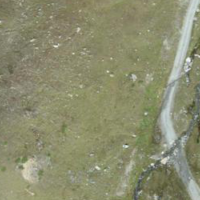
EUNIS habitat code: 26
Species observed at this site:
Silene acaulis